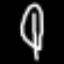
Label: leaf